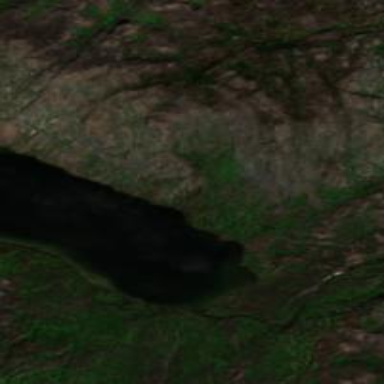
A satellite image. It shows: Beautiful lake surrounded by nature.